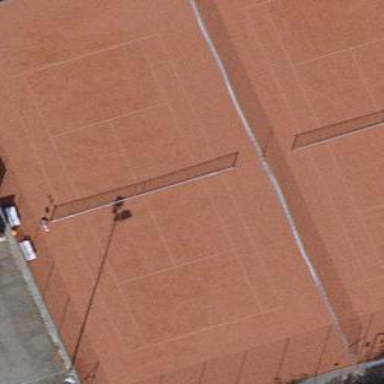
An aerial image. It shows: Tennis court in leisure pitch.